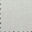
Piece: xx